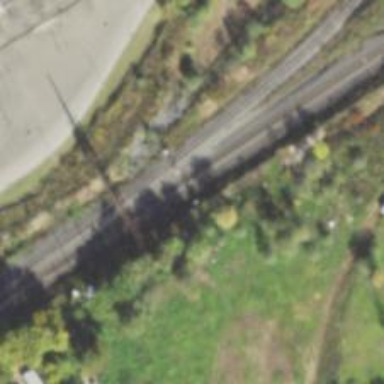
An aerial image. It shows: Railway signal.